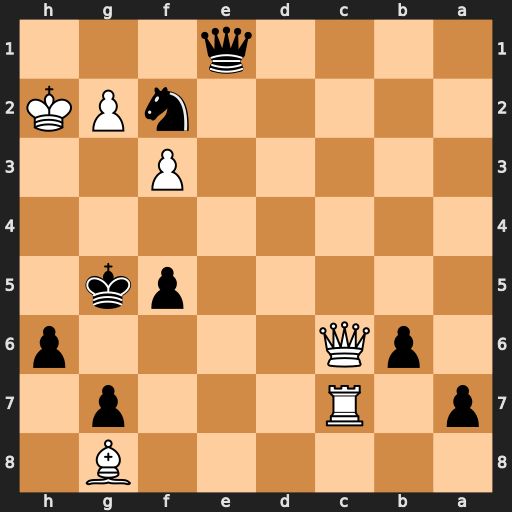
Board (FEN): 6B1/p1R3p1/1pQ4p/5pk1/8/5P2/5nPK/4q3
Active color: b
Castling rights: -
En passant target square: -
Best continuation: Qh1+ Kg3 Qh4#